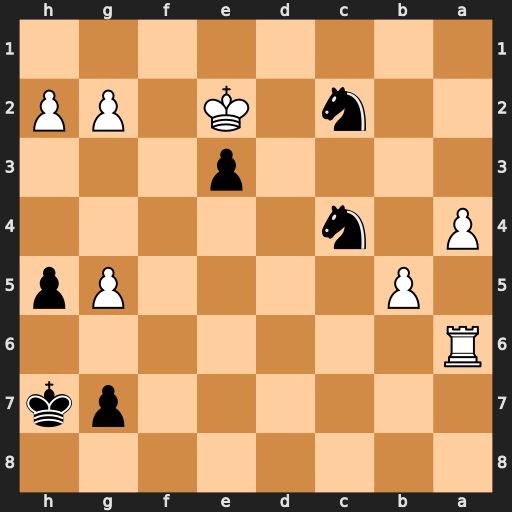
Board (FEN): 8/6pk/R7/1P4Pp/P1n5/4p3/2n1K1PP/8
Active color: b
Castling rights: -
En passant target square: -
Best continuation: Nd4+ Kd3 e2